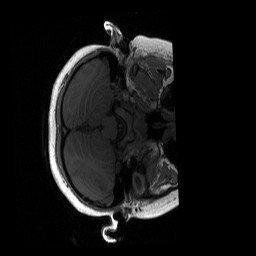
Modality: T1w
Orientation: axial
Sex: female
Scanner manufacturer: siemens
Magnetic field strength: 3 T
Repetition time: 1.9 s
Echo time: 0.00243 s